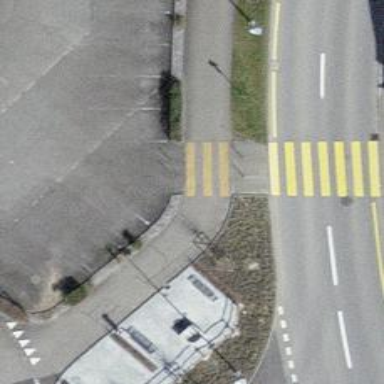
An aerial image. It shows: Bollard barrier.